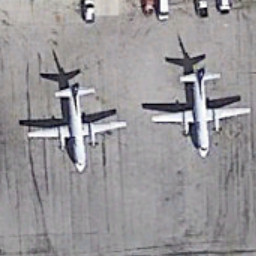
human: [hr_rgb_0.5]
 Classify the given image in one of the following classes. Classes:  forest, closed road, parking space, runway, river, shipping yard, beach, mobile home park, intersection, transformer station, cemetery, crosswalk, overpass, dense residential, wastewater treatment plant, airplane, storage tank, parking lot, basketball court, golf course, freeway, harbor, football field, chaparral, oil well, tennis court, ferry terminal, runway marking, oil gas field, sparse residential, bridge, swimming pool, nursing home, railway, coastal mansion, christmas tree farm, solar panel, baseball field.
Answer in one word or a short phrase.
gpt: airplane